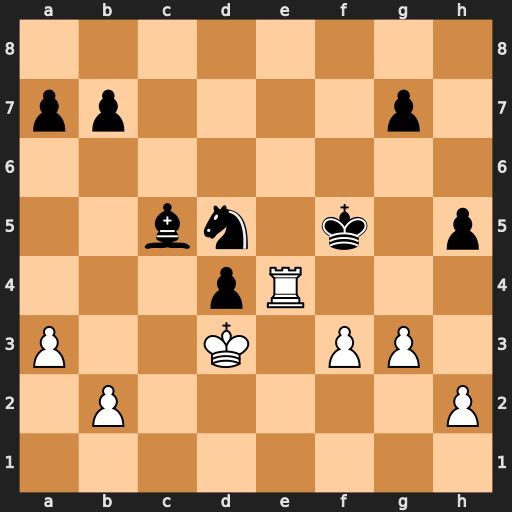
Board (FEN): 8/pp4p1/8/2bn1k1p/3pR3/P2K1PP1/1P5P/8
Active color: w
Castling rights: -
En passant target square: -
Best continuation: Kc4 b6 Kxd5